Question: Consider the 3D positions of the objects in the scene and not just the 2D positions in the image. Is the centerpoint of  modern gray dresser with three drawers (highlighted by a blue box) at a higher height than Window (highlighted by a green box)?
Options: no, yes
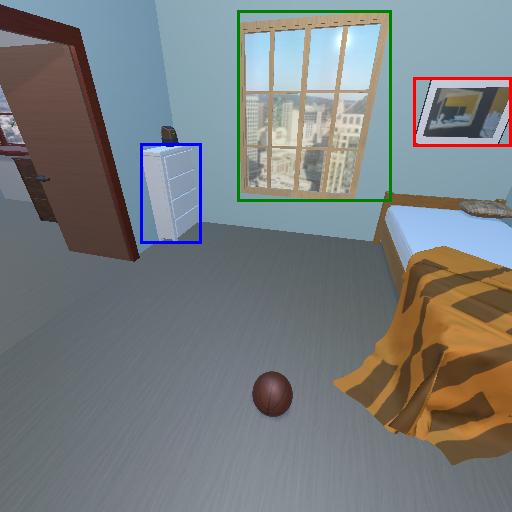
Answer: no